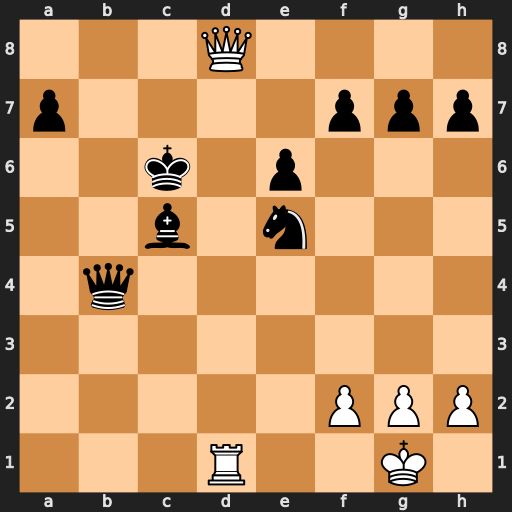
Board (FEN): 3Q4/p4ppp/2k1p3/2b1n3/1q6/8/5PPP/3R2K1
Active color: w
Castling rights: -
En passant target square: -
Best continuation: Qc8+ Kb6 Qb8+